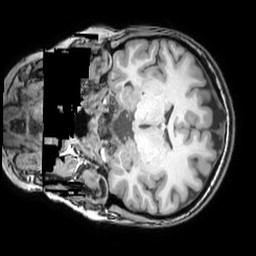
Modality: T1w
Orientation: coronal
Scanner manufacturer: philips
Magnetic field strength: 3 T
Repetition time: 0.008109 s
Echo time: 0.003708 s